Interaction volume radius: 5 \u00c5
Interaction volume height: 25 \u00c5
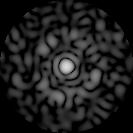
Disorder parameter: 0.8648